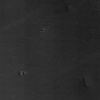
Atmospheric dust classification: not_dusty